Question: In facebook or likedin and many other sites there is search box in which you type in your search string and the results are presented right beneath it hiding everything else on this place as shown in the snapshot below taken from Likedin.

My question is how can this be done, how do I get this search 'div' (or should it be something else than a 'div'?) hide other parts of the page that appear to be at the same area on the page?
FWIW: some of my 'div's (that should be overridden) are defined as 'position:fixed'.
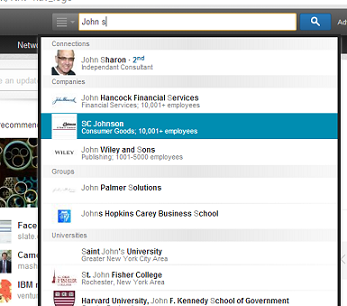
Answer: use z-index , z-index with higher number appear on top of lower z-index
for example #div-1 would appear on top since div-2 has no z-index(which default is either 0 or the z-index of the div's parent), and div-3 has a smaller z-index value. But div-3 would appear on top of div-2.
'''
#div-1 {
z-index: 3523;
}
#div-2 {
}
#div-3 {
z-index: 29;
}
'''